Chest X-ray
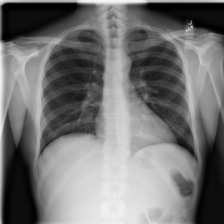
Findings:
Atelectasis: negative
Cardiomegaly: negative
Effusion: negative
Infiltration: negative
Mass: negative
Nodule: negative
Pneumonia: negative
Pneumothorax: negative
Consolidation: negative
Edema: negative
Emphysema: negative
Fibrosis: negative
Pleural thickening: negative
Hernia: negative